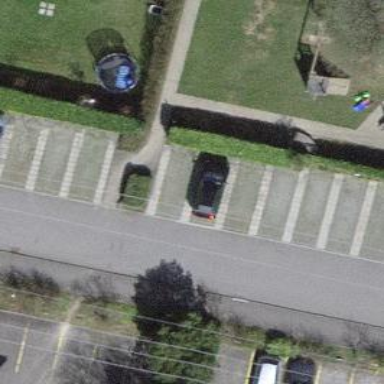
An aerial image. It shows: Street side parking area.